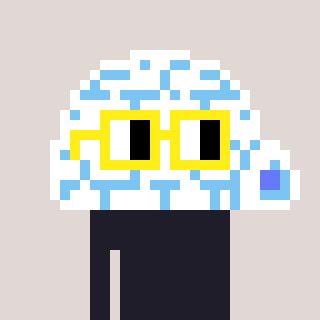
a pixel art character with square yellow glasses, a igloo-shaped head and a grayscale-colored body on a warm background